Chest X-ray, AP view. Patient: 54 years old, sex F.
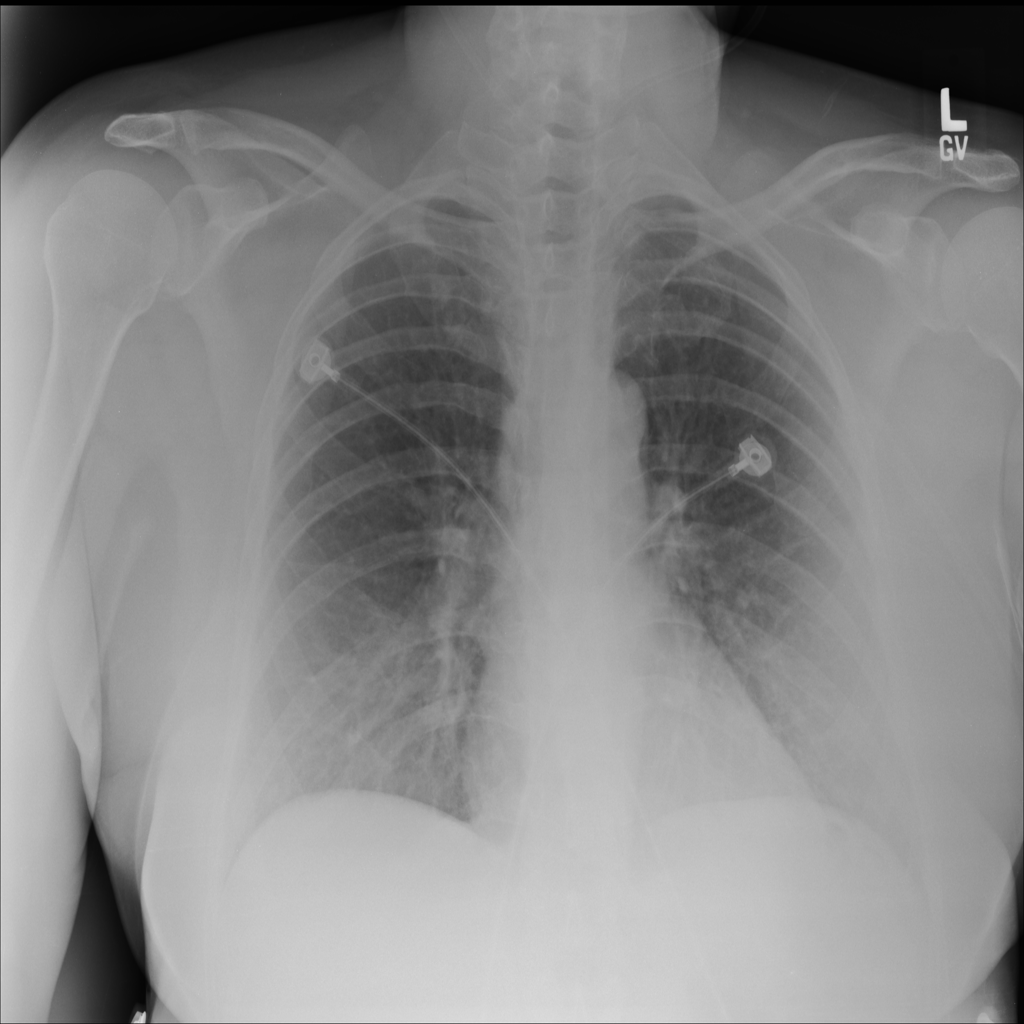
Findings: No Finding